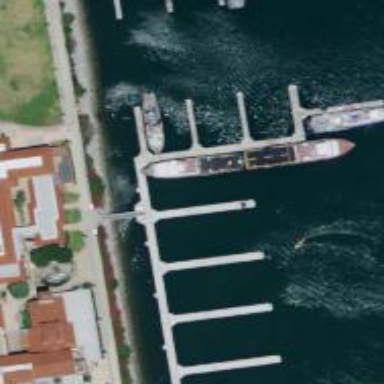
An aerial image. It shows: Man-made pier.